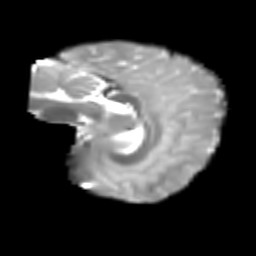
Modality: T2w
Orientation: sagittal
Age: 6
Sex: female
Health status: healthy